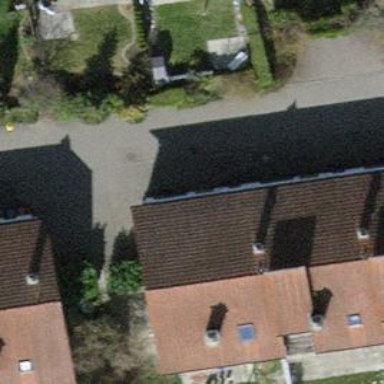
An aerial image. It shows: Terrace building.